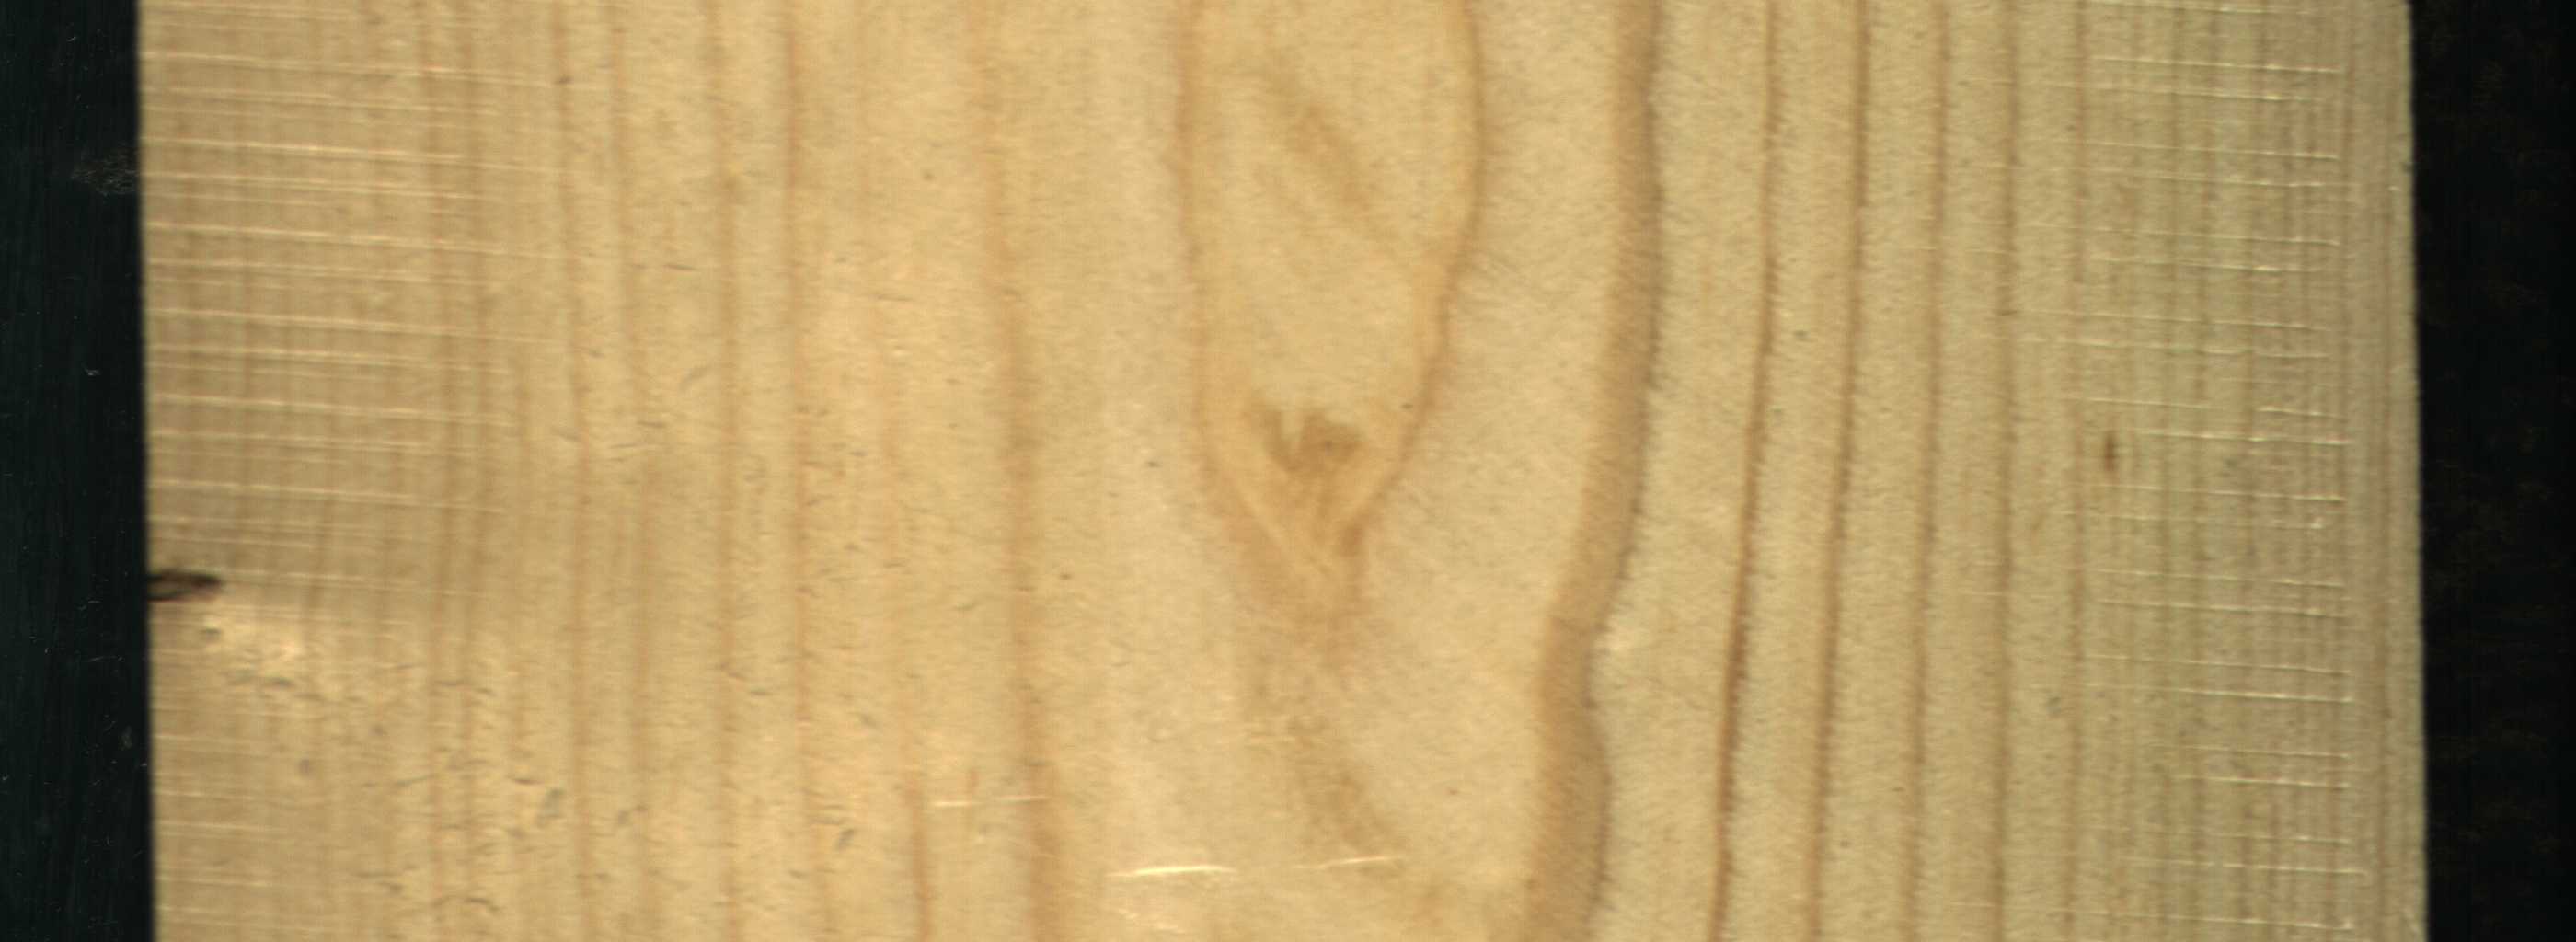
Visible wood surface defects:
Dead_Knot